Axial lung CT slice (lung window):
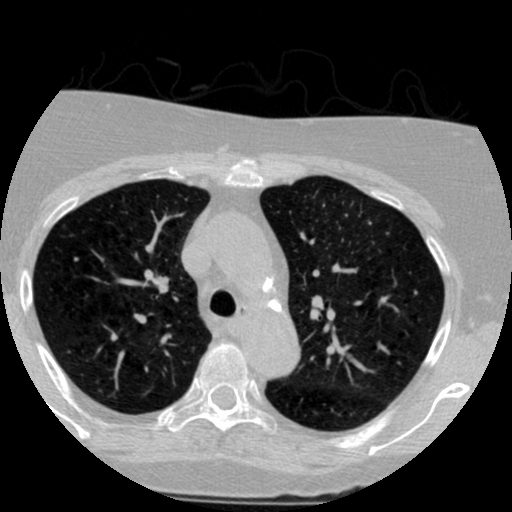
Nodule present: no